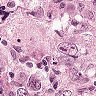
Metastatic tissue present: yes